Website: crate-barrel
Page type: review-order
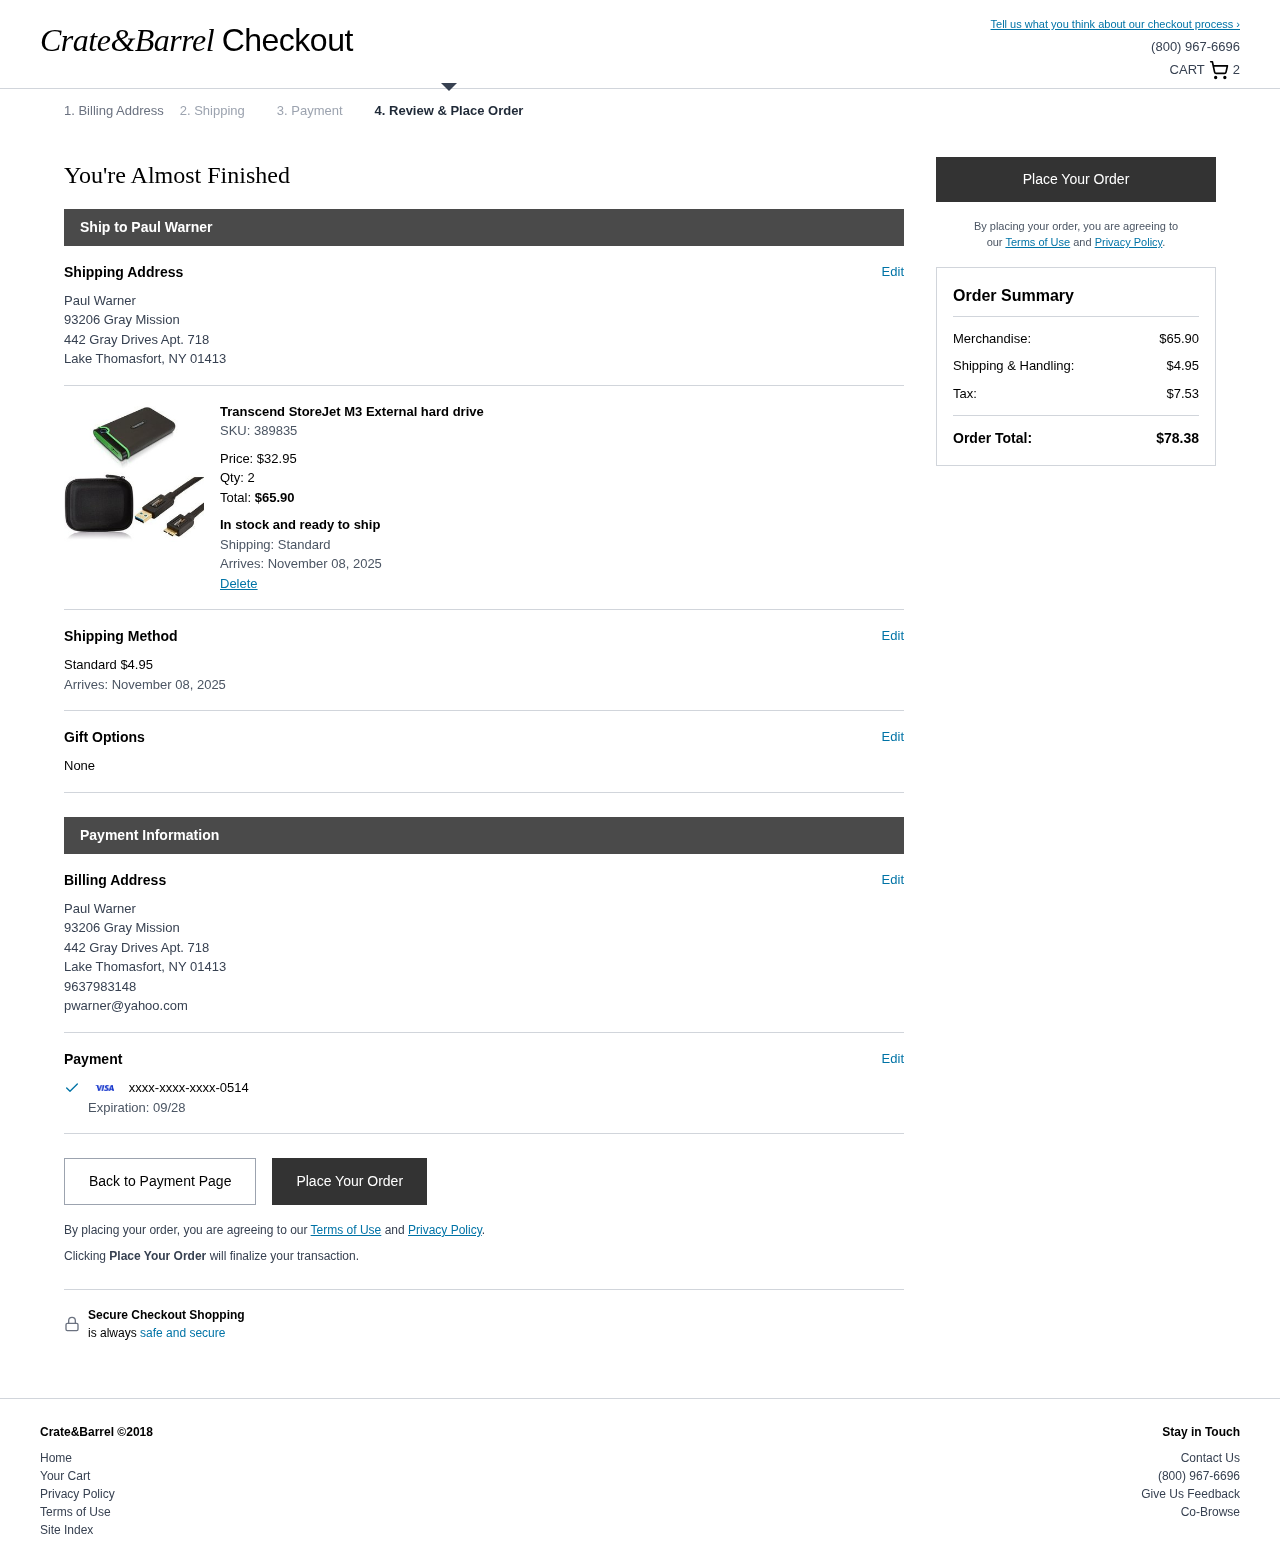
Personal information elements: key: PII_CARD_EXPIRY
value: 09/28
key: PII_CARD_LAST4
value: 0514
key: PII_EMAIL
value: pwarner@yahoo.com
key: PII_FULLNAME
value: Paul Warner
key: PII_PHONE
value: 9637983148
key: PII_STREET
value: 93206 Gray Mission
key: PII_STREET2
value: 442 Gray Drives Apt. 718
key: PII_FULLNAME2
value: Paul Warner
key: PII_CITY2
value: Lake Thomasfort
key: PII_STATE_ABBR2
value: NY
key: PII_POSTCODE2
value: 01413
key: PII_FULLNAME3
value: Paul Warner
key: PII_CITY3
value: Lake Thomasfort
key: PII_STATE_ABBR3
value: NY
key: PII_POSTCODE
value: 01413
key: PII_POSTCODE_FULL
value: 01413
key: PII_POSTCODE_NUMERIC
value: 1413
Product elements: key: PRODUCT1_NAME
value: Transcend StoreJet M3 External hard drive
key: PRODUCT1_PRICE
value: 32.95
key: PRODUCT1_QUANTITY
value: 2
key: PRODUCT1_SKU
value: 389835
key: PRODUCT1_TOTAL
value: $65.90
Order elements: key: ORDER_NUM_ITEMS
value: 2
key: ORDER_DELIVERY_DATE
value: November 08, 2025
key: ORDER_SHIPPING_COST
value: $4.95
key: ORDER_DELIVERY_DATE2
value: November 08, 2025
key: ORDER_SUBTOTAL
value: $65.90
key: ORDER_SHIPPING_COST2
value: $4.95
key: ORDER_TAX
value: $7.53
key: ORDER_TOTAL
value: $78.38